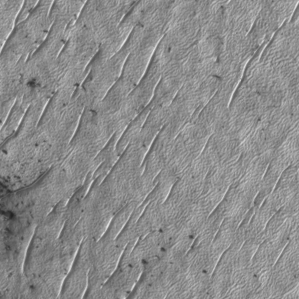
Label: frost